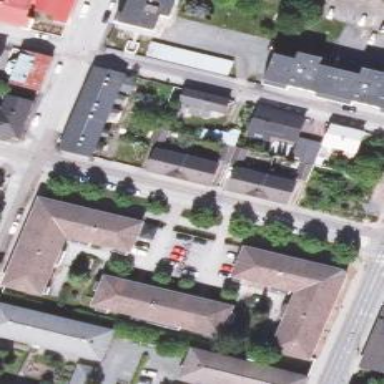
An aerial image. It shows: Residential area.